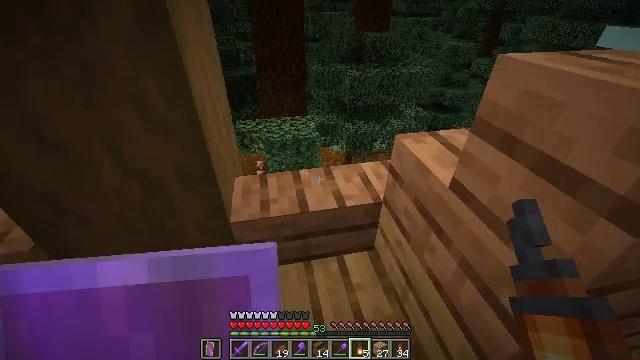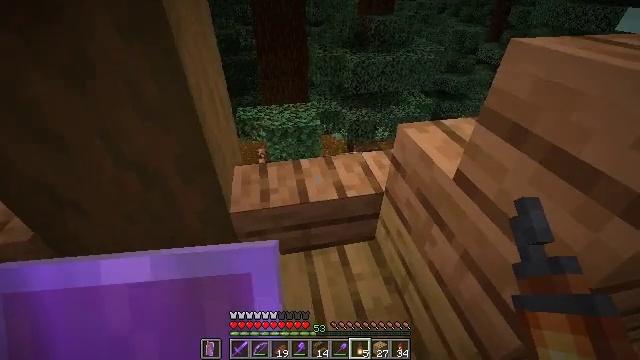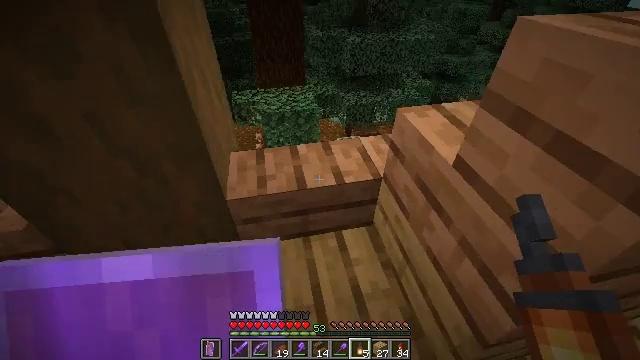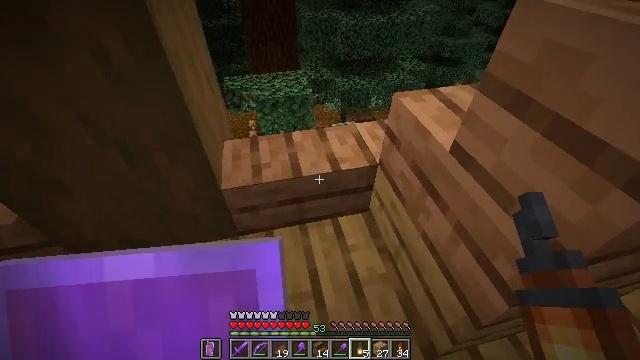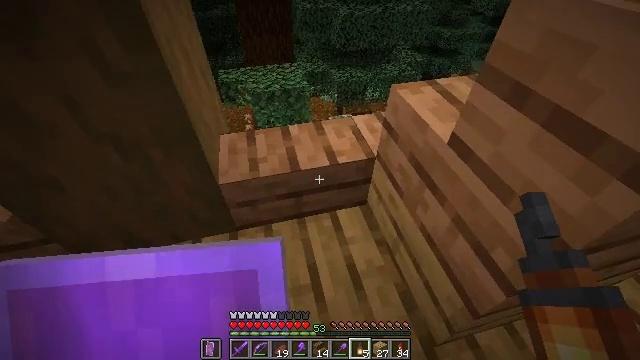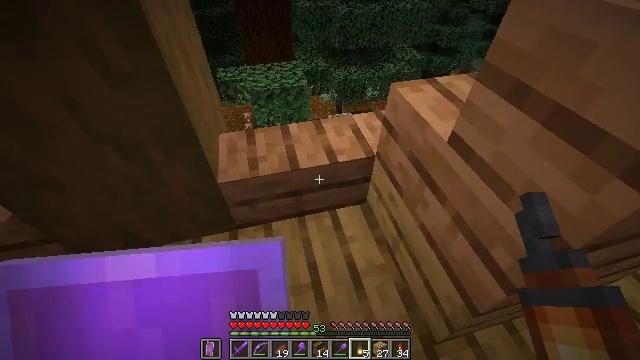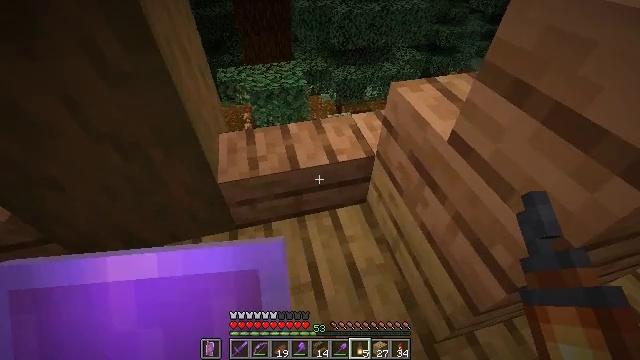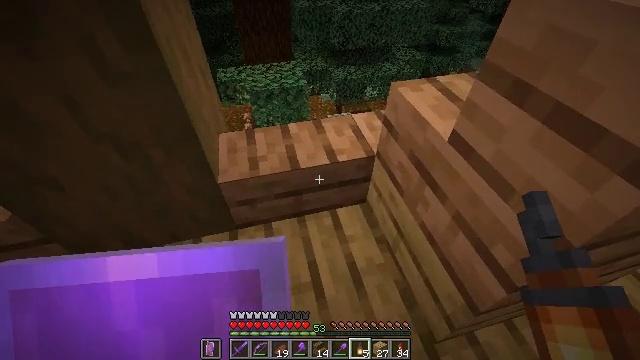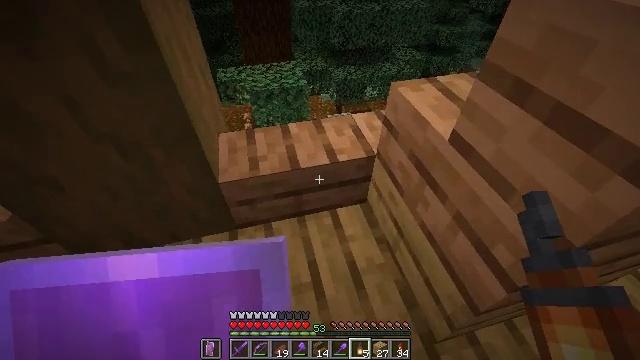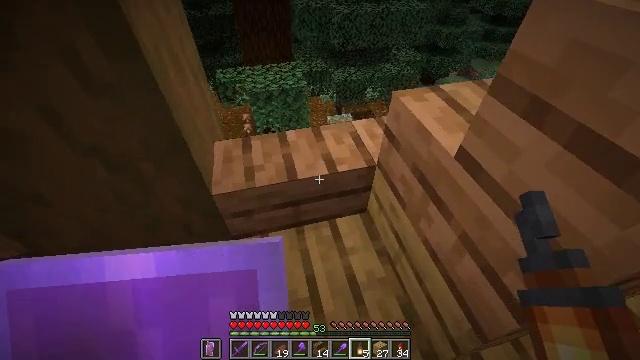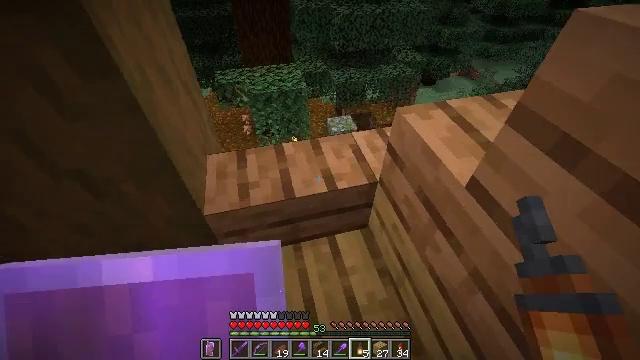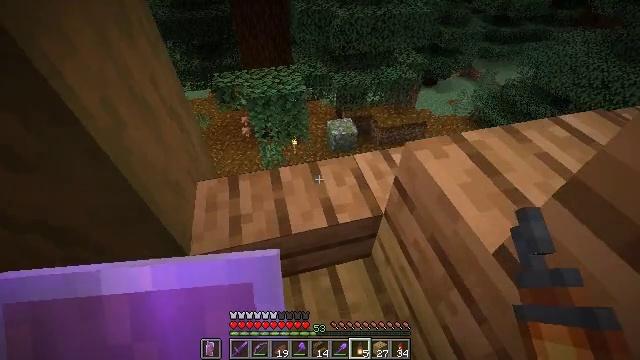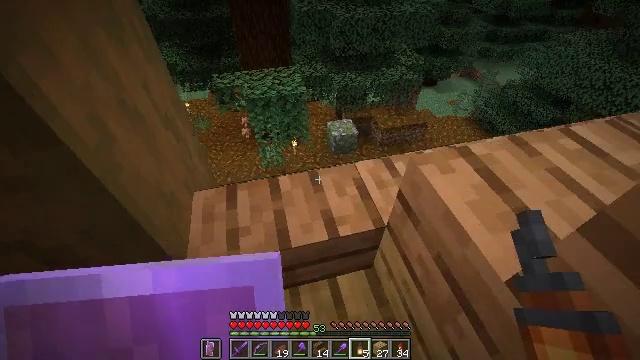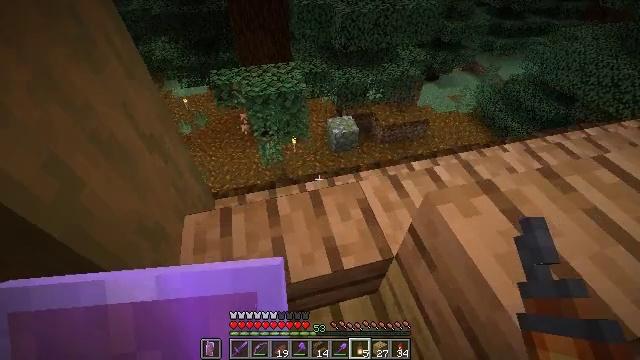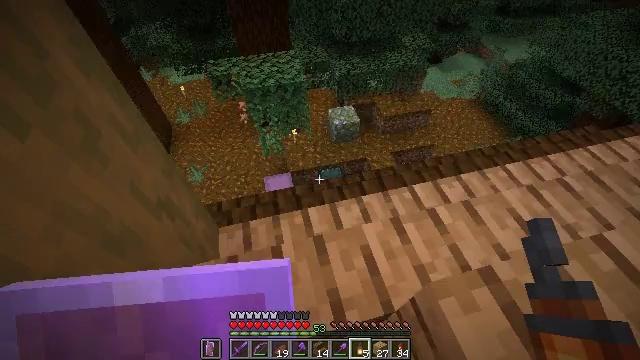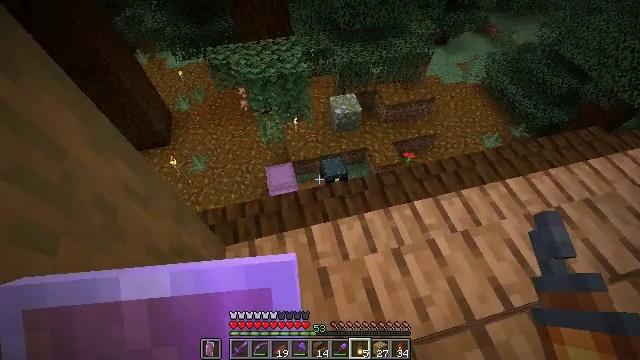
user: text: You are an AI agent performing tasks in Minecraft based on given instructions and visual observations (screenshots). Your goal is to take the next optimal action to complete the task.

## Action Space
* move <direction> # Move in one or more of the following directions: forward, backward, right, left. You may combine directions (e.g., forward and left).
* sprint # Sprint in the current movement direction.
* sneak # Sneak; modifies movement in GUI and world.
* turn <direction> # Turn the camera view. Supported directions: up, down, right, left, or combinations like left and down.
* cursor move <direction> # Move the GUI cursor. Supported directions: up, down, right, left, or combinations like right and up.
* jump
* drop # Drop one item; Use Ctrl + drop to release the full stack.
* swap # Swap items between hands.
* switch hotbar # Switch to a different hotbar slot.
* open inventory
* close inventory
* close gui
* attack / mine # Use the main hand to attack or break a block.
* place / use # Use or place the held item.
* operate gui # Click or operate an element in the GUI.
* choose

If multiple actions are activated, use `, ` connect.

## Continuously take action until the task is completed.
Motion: motion action
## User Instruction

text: Left click on the crafting table
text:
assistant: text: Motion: turn down
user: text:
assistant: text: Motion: turn down
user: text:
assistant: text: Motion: turn right and down
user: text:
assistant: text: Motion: turn down
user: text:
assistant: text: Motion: no_op
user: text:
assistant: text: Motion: no_op
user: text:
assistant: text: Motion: no_op
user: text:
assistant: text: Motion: no_op
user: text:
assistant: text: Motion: move forward
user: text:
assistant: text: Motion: move forward
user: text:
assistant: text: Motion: move forward
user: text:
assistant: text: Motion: move forward
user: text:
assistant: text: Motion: move forward, turn down
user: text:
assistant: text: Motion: move forward, turn down
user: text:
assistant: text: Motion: move forward, turn down
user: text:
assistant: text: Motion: move forward, turn down
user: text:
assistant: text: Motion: move forward, turn down
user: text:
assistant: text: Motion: turn down
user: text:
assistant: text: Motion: turn down
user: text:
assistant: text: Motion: no_op
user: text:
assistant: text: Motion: no_op
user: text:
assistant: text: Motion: no_op
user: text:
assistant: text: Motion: turn right
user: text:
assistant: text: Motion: turn right and up
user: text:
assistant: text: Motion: turn right and up
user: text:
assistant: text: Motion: turn right
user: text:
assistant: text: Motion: no_op
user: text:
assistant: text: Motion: no_op
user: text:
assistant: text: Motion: no_op
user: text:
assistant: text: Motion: no_op